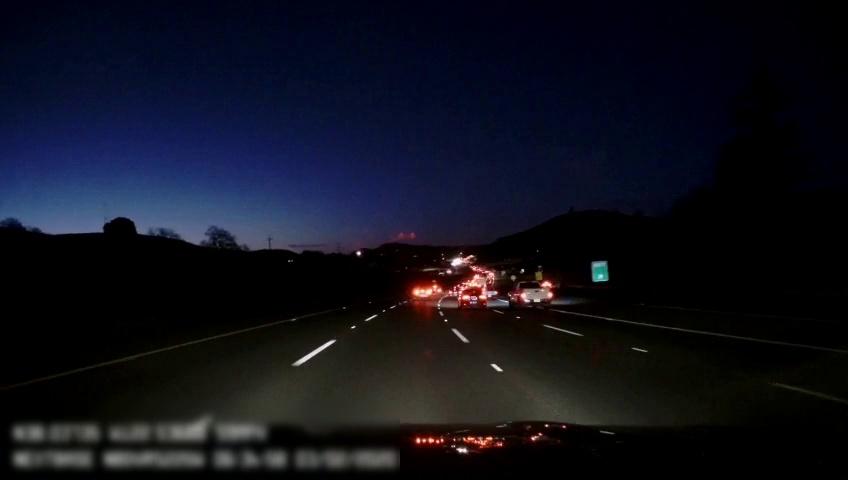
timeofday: Night
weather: Other
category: Drivable Space
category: Vehicles | SUV
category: Vehicles | Car
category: Vehicles | SUV
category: Vehicles | Truck
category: Vehicles | Truck
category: Lanes | Alternate Lane
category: Lanes | Current Lane
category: Lanes | Current Lane
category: Lanes | Alternate Lane
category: Lanes | Alternate Lane
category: Lanes | Alternate Lane
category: Traffic | Signs